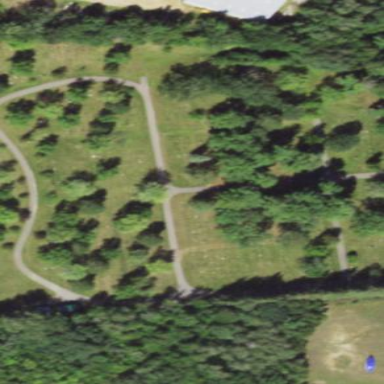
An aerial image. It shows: Cemetery.